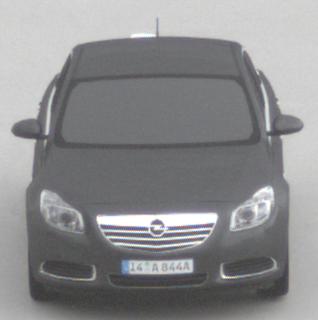
Make: Opel
Model: Insignia 1.6
Detailed model: Insignia (A) Notch Back
Model produced from: 2008/11
Model produced until: 2008/12
Doors: 4
Color: gray
Road condition: dry road
Daytime: midday
Contrast: low contrast